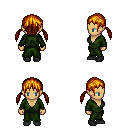
a pixel art fantasy rpg character, female body template, human, tanned skin, green robe, magenta pants, dark blonde twin-tailed hairstyle, black shoes, four views (front, back, left, right), 2x2 character sprite sheet, small pixel art, hard edges, no anti-aliasing